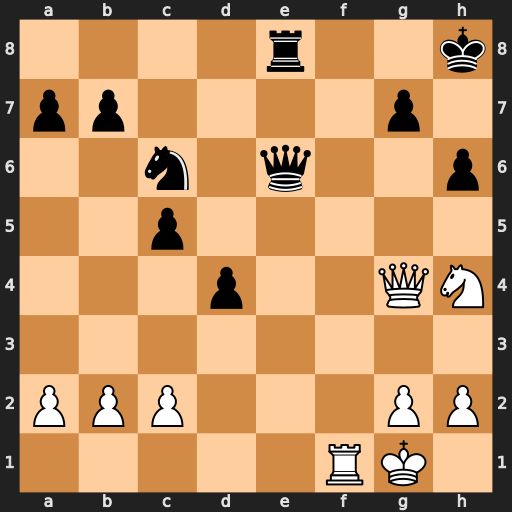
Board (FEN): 4r2k/pp4p1/2n1q2p/2p5/3p2QN/8/PPP3PP/5RK1
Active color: w
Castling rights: -
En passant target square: -
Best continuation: Ng6+ Kg8 Rf8+ Kh7 Rh8+